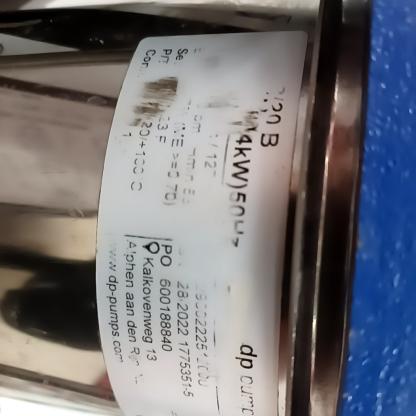
Klasa: tabliczka-znamionowa